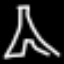
Label: The Eiffel Tower